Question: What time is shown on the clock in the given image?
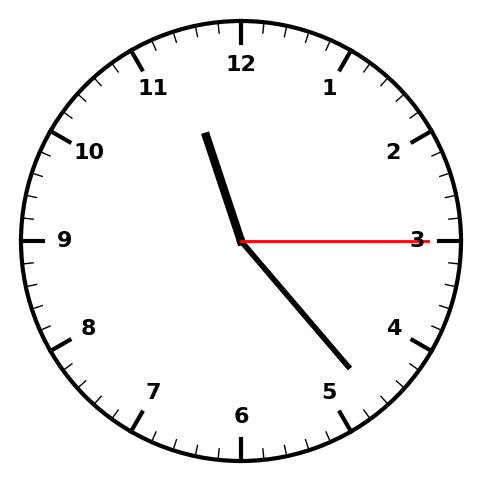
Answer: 11:23:15